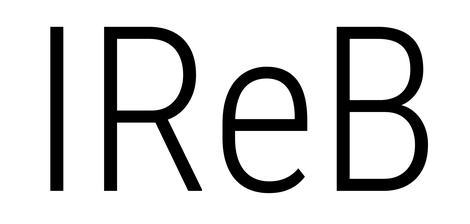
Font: Roboto_Condensed_Light